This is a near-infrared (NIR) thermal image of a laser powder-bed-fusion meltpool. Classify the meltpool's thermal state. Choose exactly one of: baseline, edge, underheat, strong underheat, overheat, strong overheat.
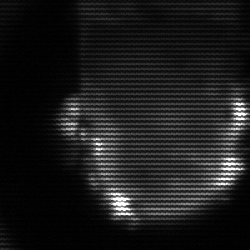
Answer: baseline